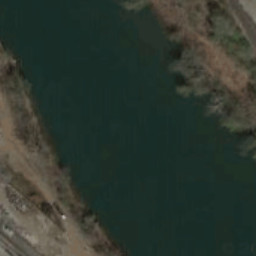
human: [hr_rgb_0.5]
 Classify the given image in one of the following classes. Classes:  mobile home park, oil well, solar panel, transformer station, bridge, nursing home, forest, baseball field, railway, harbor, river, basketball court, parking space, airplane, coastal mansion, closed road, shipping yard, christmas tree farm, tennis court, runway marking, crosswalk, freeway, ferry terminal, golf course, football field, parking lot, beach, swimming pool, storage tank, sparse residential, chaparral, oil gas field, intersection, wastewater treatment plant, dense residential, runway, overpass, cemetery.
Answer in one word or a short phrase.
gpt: river